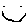
Label: smiley face